Interaction volume radius: 10 \u00c5
Interaction volume height: 50 \u00c5
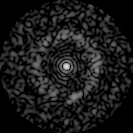
Disorder parameter: 0.8262